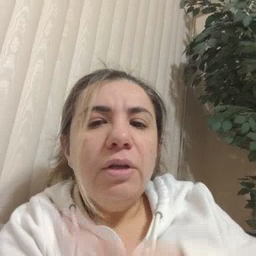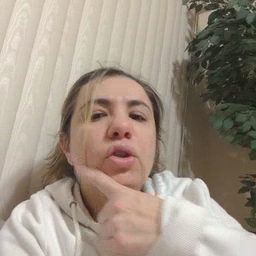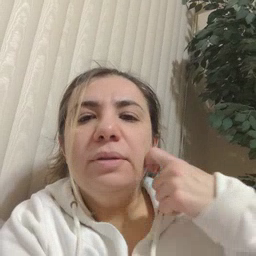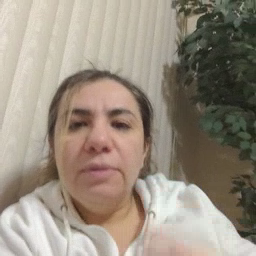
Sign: dry